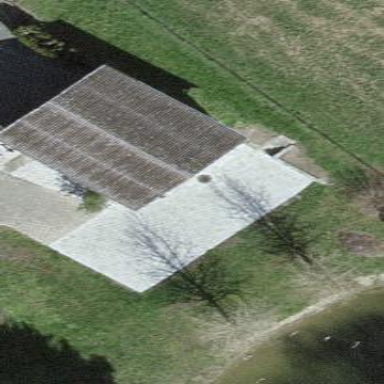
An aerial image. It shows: Garage.